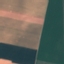
Label: AnnualCrop